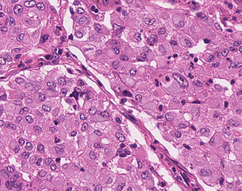
Tumor epithelial tissue: yes
Tumor-associated stroma tissue: yes
Normal tissue: no